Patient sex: F
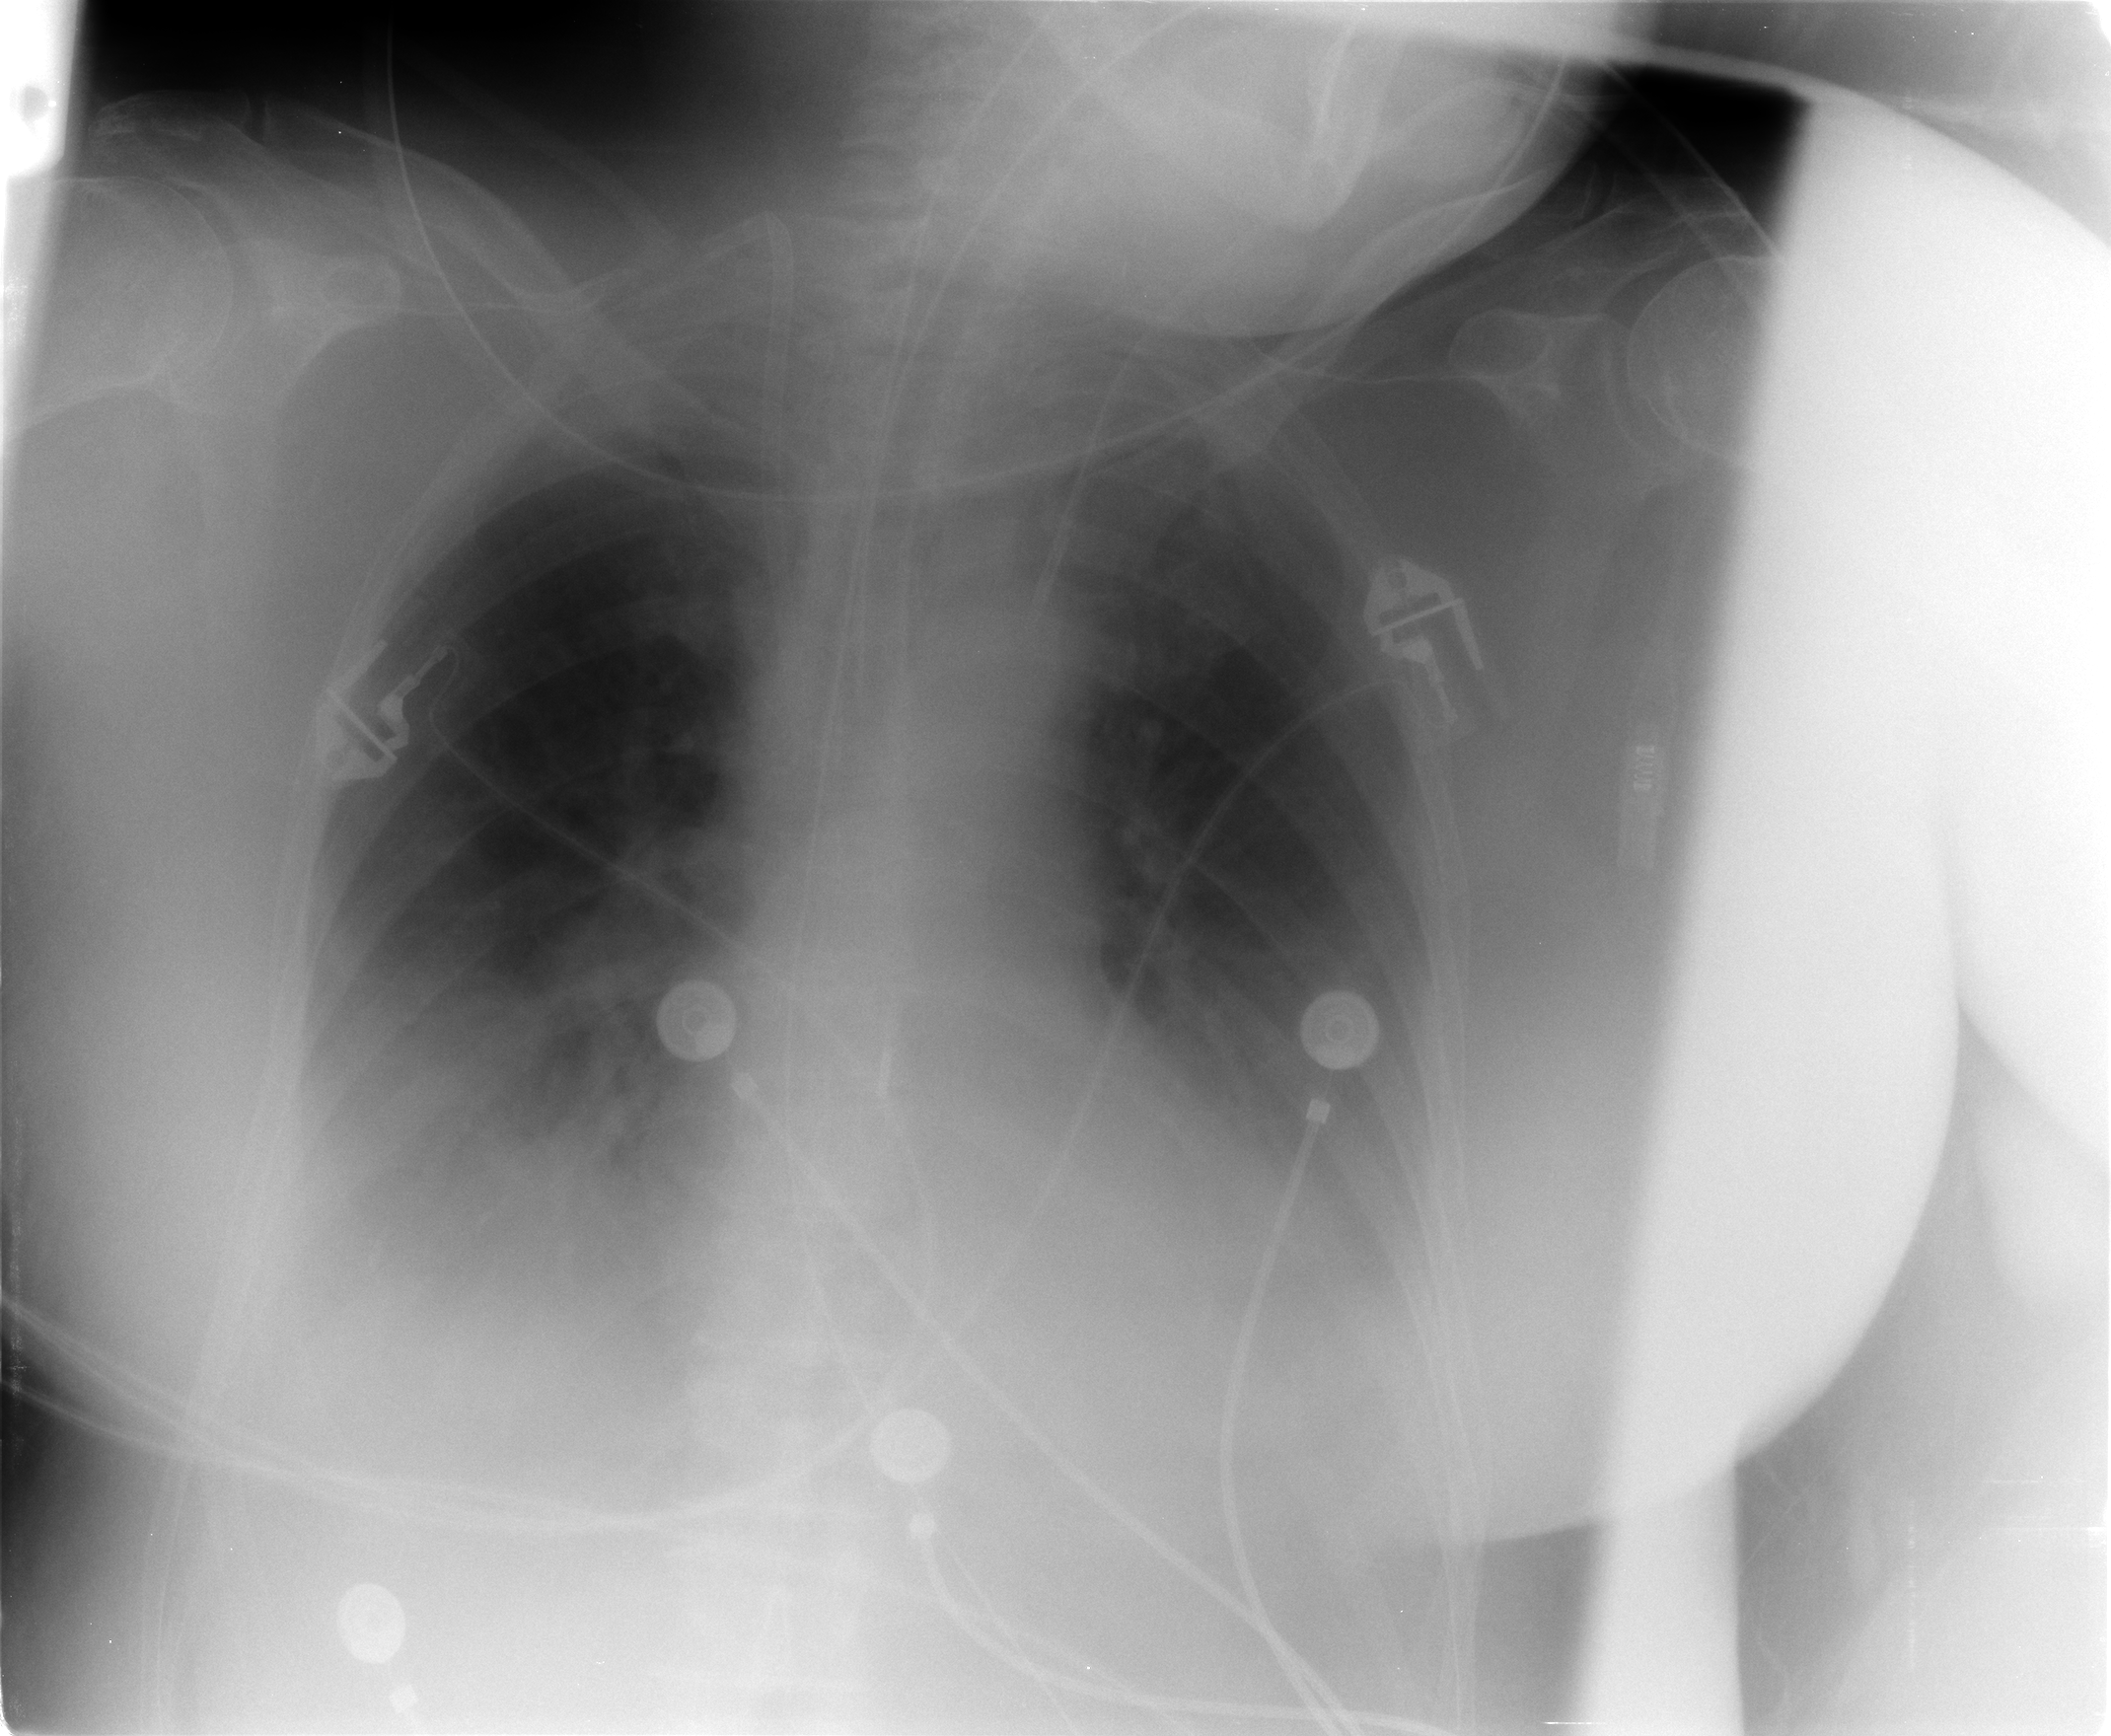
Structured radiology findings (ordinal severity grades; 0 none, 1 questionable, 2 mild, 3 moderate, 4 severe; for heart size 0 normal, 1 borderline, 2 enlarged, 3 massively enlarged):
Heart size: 1
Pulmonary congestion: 2
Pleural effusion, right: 0
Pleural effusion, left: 2
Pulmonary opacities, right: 0
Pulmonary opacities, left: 0
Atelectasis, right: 2
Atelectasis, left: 2